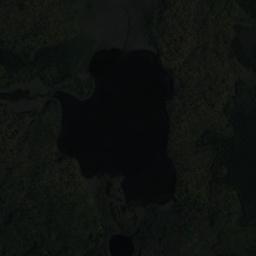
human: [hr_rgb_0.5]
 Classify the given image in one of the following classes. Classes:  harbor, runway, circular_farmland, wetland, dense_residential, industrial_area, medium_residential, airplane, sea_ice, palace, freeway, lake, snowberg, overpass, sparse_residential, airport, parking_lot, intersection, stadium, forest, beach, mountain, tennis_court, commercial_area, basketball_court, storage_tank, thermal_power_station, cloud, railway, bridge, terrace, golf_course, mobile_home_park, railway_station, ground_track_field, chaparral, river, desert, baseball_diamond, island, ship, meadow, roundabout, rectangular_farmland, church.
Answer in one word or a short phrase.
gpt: lake